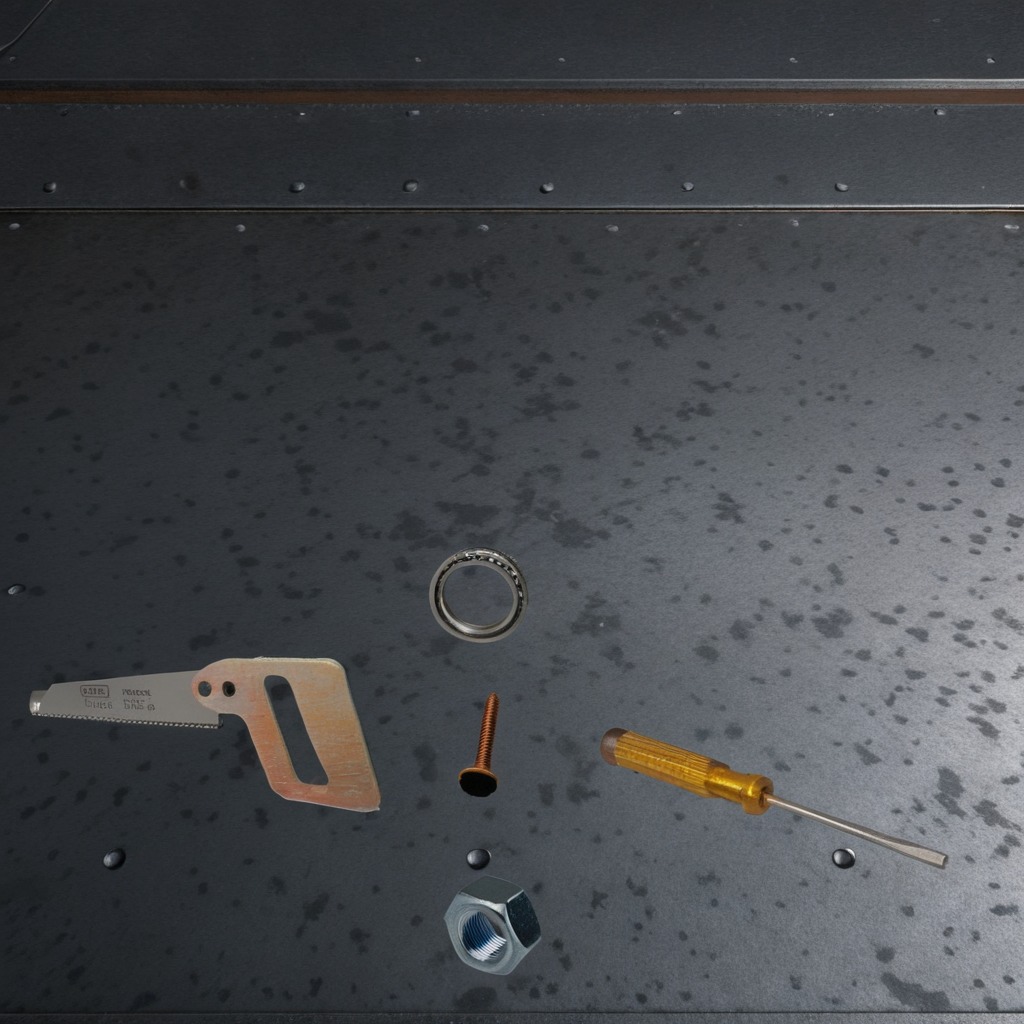
A ball bearing, a machine screw, a saw, a screwdriver, and a nut are lying on the cold steel table in a mining workshop.